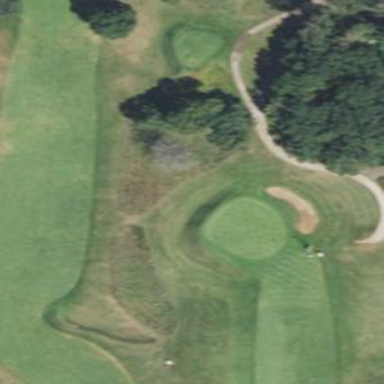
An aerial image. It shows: Golf fairway surrounded by grass.